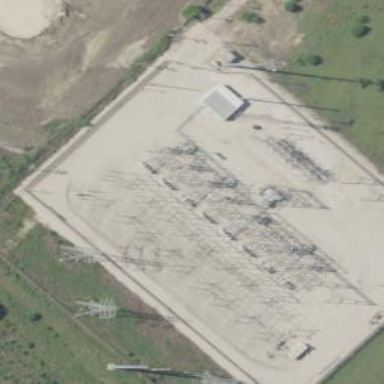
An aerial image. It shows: Power tower.